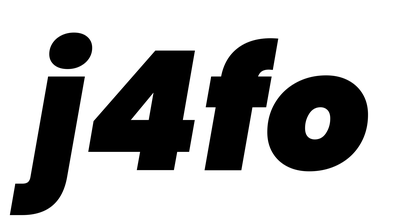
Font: Poppins-BlackItalic